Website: home-depot
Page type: payment
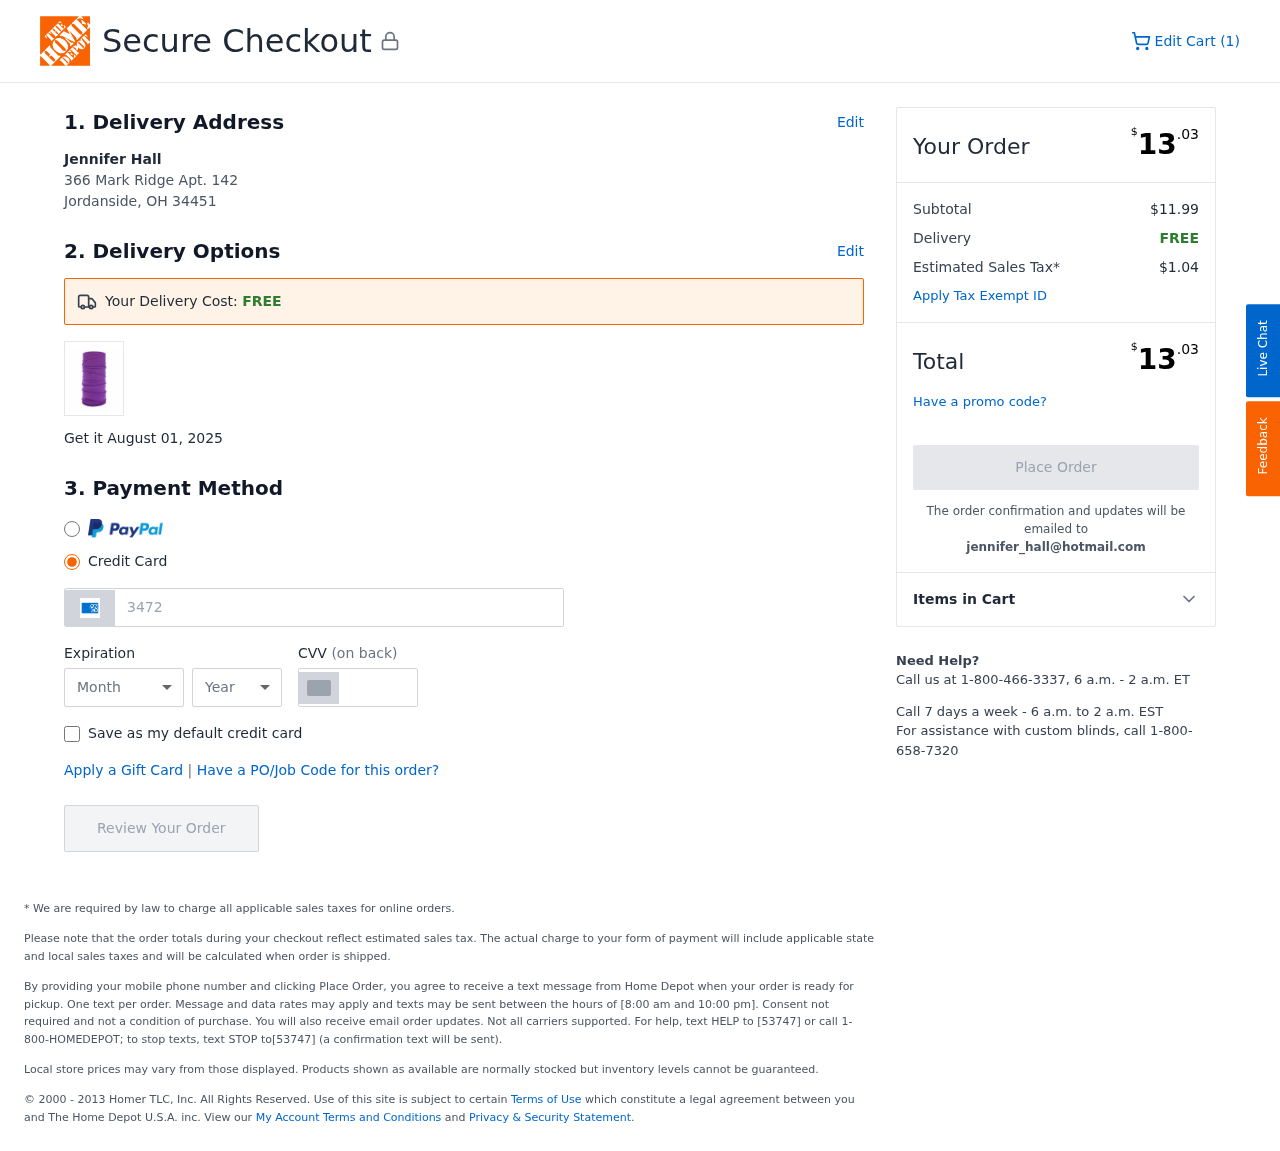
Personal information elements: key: PII_CARD_CVV
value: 0860
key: PII_CARD_EXPIRY_MONTH
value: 01
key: PII_CARD_EXPIRY_YEAR
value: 30
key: PII_CARD_NUMBER
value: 3472 4703 1038 317
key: PII_CITY_STATE_ZIP
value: Jordanside, OH 34451
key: PII_EMAIL
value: jennifer_hall@hotmail.com
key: PII_FULLNAME
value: Jennifer Hall
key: PII_STREET
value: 366 Mark Ridge Apt. 142
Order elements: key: ORDER_NUM_ITEMS
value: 1
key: ORDER_DELIVERY_DATE
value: August 01, 2025
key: ORDER_TOTAL
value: $13.03
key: ORDER_SUBTOTAL
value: $11.99
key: ORDER_SHIPPING_COST
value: FREE
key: ORDER_TAX
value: $1.04